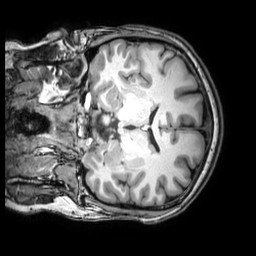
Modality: T1w
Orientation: coronal
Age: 28
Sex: male
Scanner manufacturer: philips
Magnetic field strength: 3 T
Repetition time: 0.008178 s
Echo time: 0.003741 s